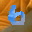
Label: 6